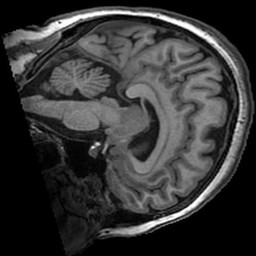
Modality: T1w
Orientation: sagittal
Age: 48
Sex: female
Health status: ill
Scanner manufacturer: ge
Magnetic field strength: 3 T
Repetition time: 0.008164 s
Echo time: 0.003184 s